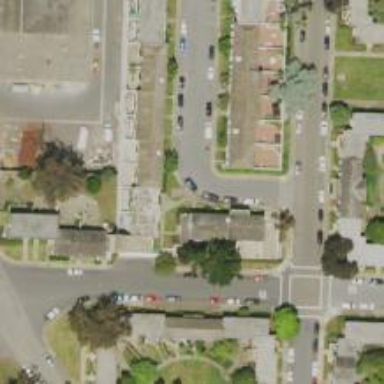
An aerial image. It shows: Residential road with separate sidewalk.